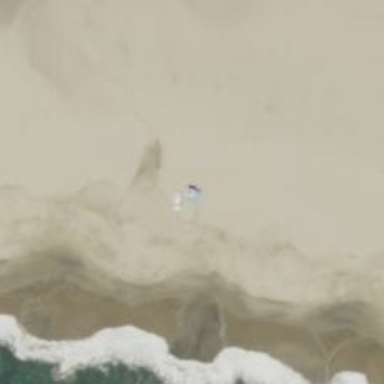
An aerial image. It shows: Emergency lifeguard tower.